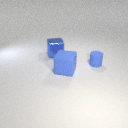
large blue metal cube behind large blue rubber cube